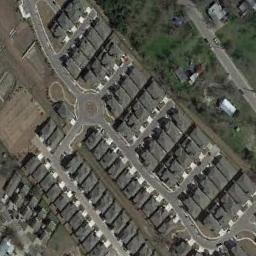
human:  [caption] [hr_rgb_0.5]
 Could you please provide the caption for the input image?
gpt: The mobile home park is on the grass next to some trees .

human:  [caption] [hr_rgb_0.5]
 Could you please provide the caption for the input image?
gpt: There are four rows of mobile homes and three paths .

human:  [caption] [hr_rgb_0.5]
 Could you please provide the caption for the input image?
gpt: Many buildings of different shapes and sizes are in mobile home parks .

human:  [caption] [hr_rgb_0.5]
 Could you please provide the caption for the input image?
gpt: The mobile home park has lots of neatly arranged mobile homes and some roads go through the mobile home park .

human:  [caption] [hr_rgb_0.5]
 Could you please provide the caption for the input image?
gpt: There are many black buildings arranged neatly in the mobile home park .